Interaction volume radius: 10 \u00c5
Interaction volume height: 20 \u00c5
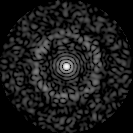
Disorder parameter: 0.838